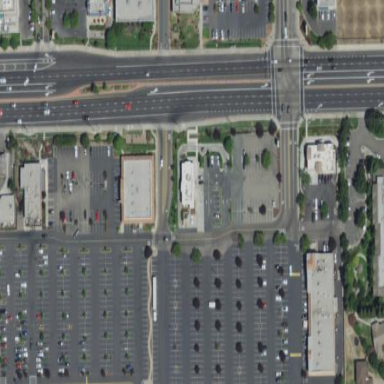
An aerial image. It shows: Parking area with surface.